Interaction volume radius: 5 \u00c5
Interaction volume height: 15 \u00c5
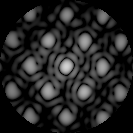
Disorder parameter: 0.1482